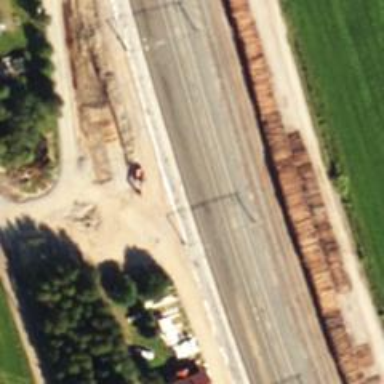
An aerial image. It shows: Railway track with continuous electrified contact line.